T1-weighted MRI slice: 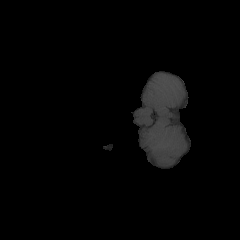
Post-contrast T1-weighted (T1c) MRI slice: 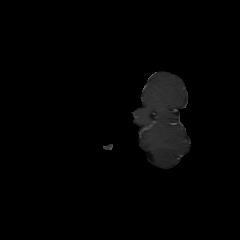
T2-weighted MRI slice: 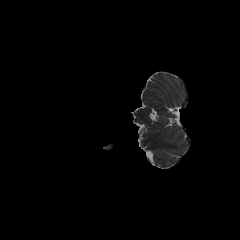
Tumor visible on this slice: no